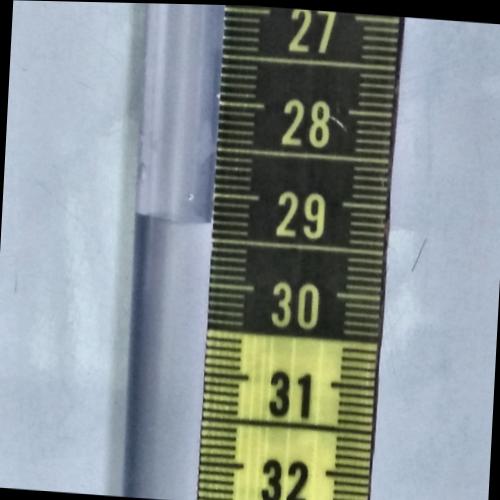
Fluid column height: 29.3 cm